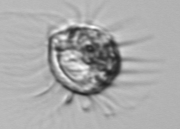
Label: Leegaardiella_ovalis